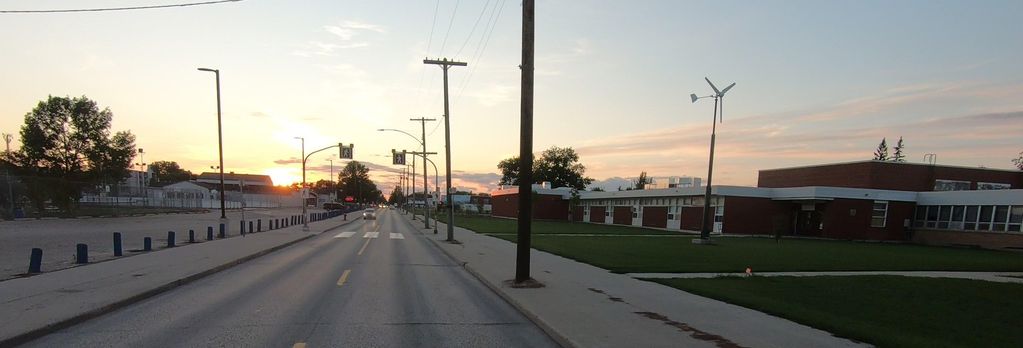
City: winnipeg